Question: I have a primitive "Assignment" activity. It takes values from an input variable for the parent sequence and puts them into an output variable for the parent sequence. If I simply perform this copy operation, everything works and the workflow completes successfully. If I introduce a system type "Random" or a project enum "ReportStatusType" the workflow throws an exception "A System.NotSupportedException was thrown: "Expression Activity type 'CSharpValue'1' requires compilation in order to run."
I created this workflow from an example for wf 4. I'm using wf 4.5, I think. I'm working in VS2013 and targeting .NET Framework 4.5. I used "WCF Workflow Service Application" template which uses an IIS platform. I'm using "WCF Test Client" to invoke the service and view the response.
THIS VALUE EXPRESSION WORKS:
'''
new ExpenseReportConfirmation() {
Amount = report.Amount,
City = report.Amount,
Client = report.Client,
Employee = report.Employee,
EndDate = report.EndDate,
StartDate = report.StartDate,
ReportID = 5
};
'''
THIS VALUE EXPRESSION FAILS:
'''
new ExpenseReportConfirmation() {
Amount = report.Amount,
City = report.Amount,
Client = report.Client,
Employee = report.Employee,
EndDate = report.EndDate,
StartDate = report.StartDate,
ReportID = new Random().Next(0,5),
};
'''
My Imported Namespaces look like this:

This also fails if I try to create the ReportID in another assignment activity and then refer to it in the value expression shown above. It fails wherever Random() is expressed.
This may be a rookie mistake on my part, but I'm out of ideas. Anyone else have any?
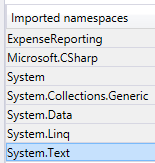
Answer: This issue had nothing to do with compiling the C# expressions since I was deploying the service under IIS and it handles the compilation. It was resolved after reading <URL> function was included:
'''
new ExpenseReportConfirmation() {
Amount = report.Amount,
City = report.City,
Client = report.Client,
Employee = report.Employee,
EndDate = report.EndDate,
StartDate = report.StartDate,
ReportID = new Random().Next(0, 50)
};
'''
I re-wrote the expression to this and everything works:
'''
new ExpenseReportConfirmation() { Amount = report.Amount, City = report.City, Client = report.Client, Employee = report.Employee, EndDate = report.EndDate, StartDate = report.StartDate, ReportID = new Random().Next(0, 50) };
'''
PS:
I was using the WCF Test Client to interact with my workflow service. When it catches an error, a large amount of text is dumped to the user, including the first 1024 bytes of the service response. It took me a while to learn to dig down past all that and find the internal exception. Here is an example of what to look for near the bottom of the text dump:
> [ConfigurationErrorsException: The extension '.xalmx' is not
registered with WCF/WF handler.